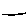
Label: line